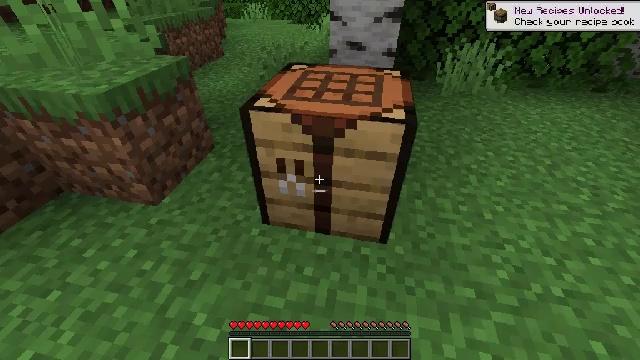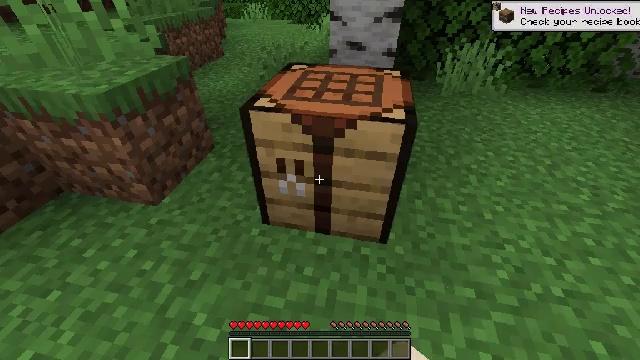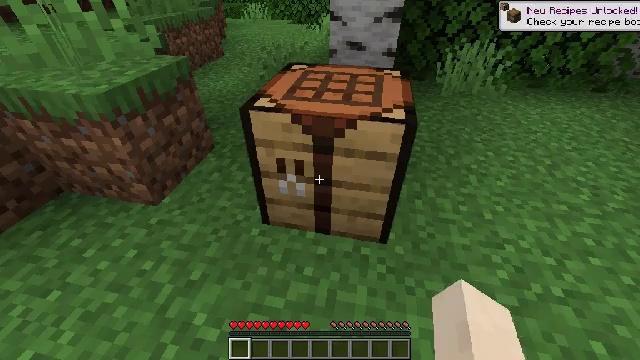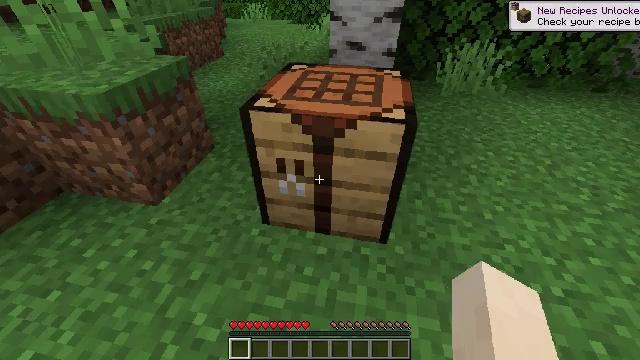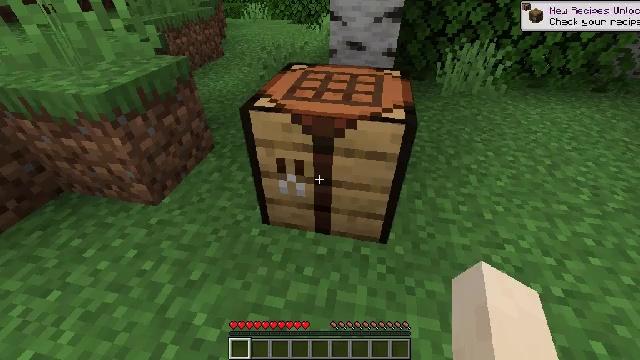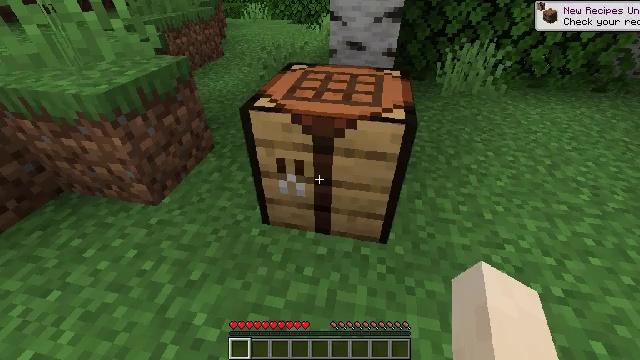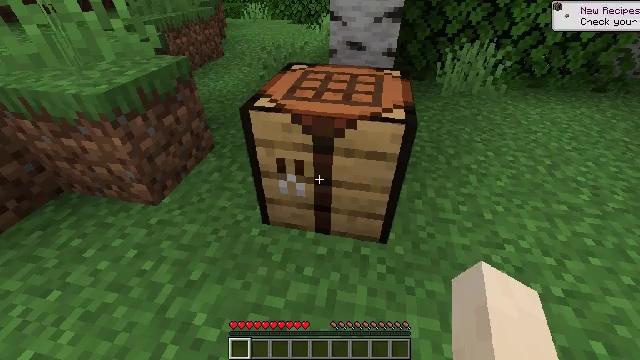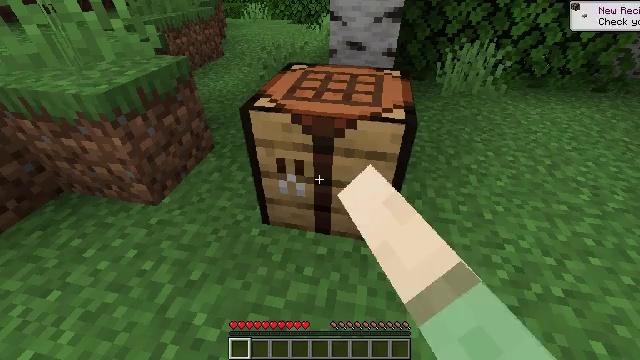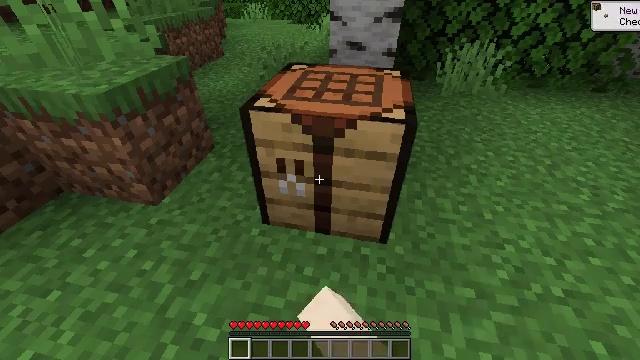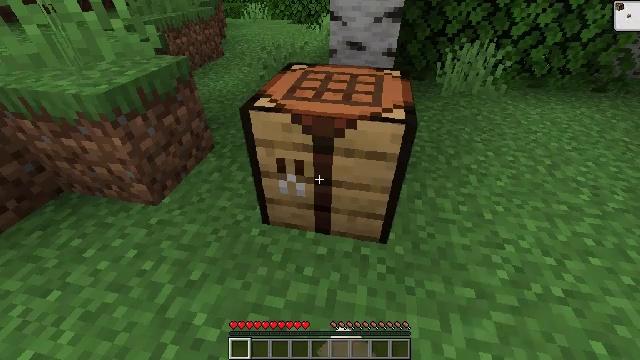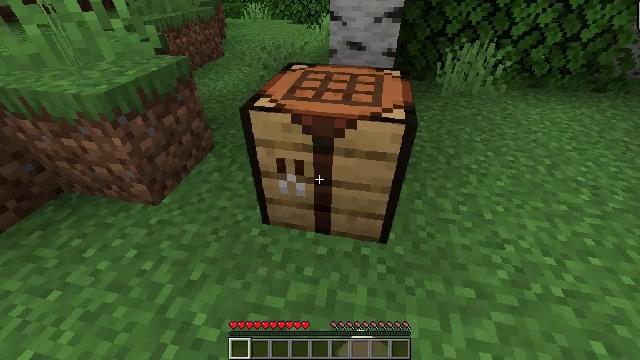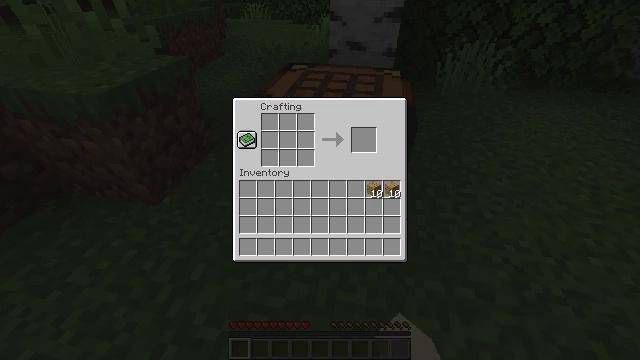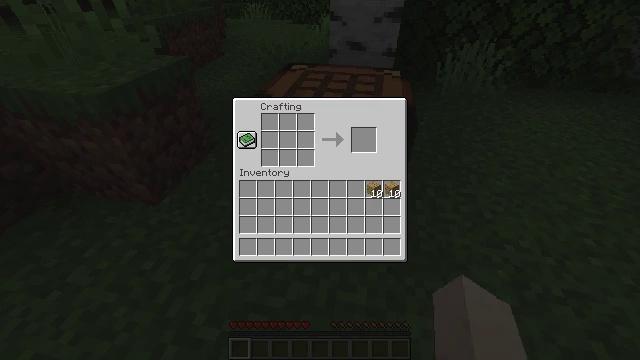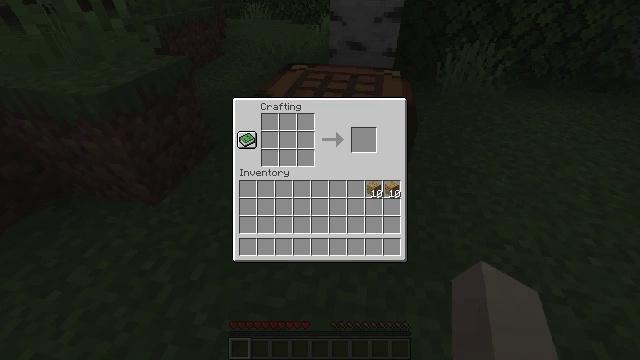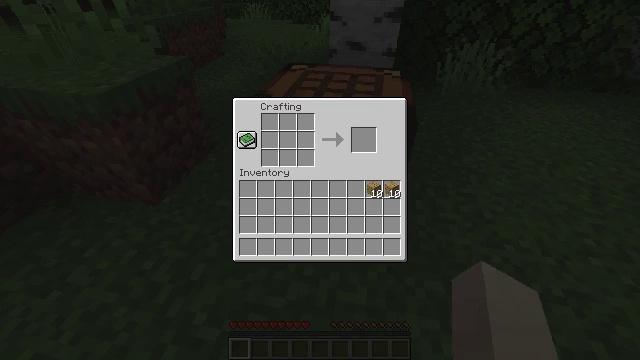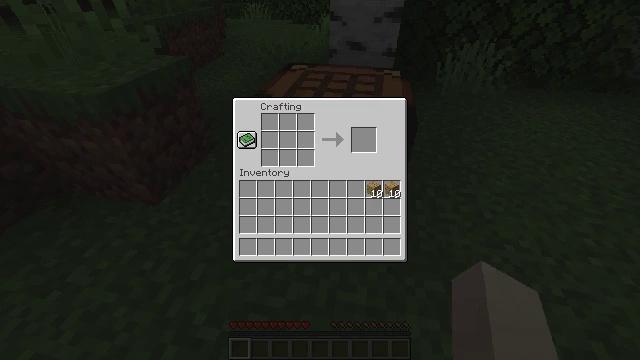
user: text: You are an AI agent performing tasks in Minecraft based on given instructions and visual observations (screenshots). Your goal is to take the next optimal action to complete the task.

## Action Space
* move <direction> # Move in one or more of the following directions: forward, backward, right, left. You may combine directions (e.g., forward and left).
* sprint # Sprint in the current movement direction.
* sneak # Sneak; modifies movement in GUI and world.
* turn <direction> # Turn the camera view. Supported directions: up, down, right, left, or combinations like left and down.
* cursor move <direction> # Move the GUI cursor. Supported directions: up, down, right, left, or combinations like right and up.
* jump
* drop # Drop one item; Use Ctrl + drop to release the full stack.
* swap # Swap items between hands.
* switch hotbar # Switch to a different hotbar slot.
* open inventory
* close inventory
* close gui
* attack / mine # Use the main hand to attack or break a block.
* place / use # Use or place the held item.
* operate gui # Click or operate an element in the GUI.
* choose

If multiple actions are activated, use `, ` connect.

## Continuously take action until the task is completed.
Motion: motion action
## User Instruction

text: Combine wooden planks to craft sticks.
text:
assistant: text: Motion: no_op
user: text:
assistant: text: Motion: no_op
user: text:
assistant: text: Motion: no_op
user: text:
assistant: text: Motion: no_op
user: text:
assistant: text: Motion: no_op
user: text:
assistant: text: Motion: use / place
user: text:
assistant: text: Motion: use / place
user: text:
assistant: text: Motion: use / place
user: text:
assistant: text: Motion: use / place
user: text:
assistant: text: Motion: no_op
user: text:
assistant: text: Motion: open gui
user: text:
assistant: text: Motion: no_op
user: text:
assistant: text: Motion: no_op
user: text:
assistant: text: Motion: no_op
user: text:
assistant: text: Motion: cursor move right
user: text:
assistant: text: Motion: cursor move right
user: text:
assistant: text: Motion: cursor move right
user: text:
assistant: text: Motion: no_op
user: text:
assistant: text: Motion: no_op
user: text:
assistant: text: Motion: cursor move right and down
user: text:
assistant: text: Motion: no_op
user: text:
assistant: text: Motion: no_op
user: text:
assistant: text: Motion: no_op
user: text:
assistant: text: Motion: operate gui
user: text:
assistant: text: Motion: operate gui
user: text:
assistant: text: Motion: no_op
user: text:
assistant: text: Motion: no_op
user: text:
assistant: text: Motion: cursor move left and up
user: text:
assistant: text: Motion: cursor move left and up
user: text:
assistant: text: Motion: no_op